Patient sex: M
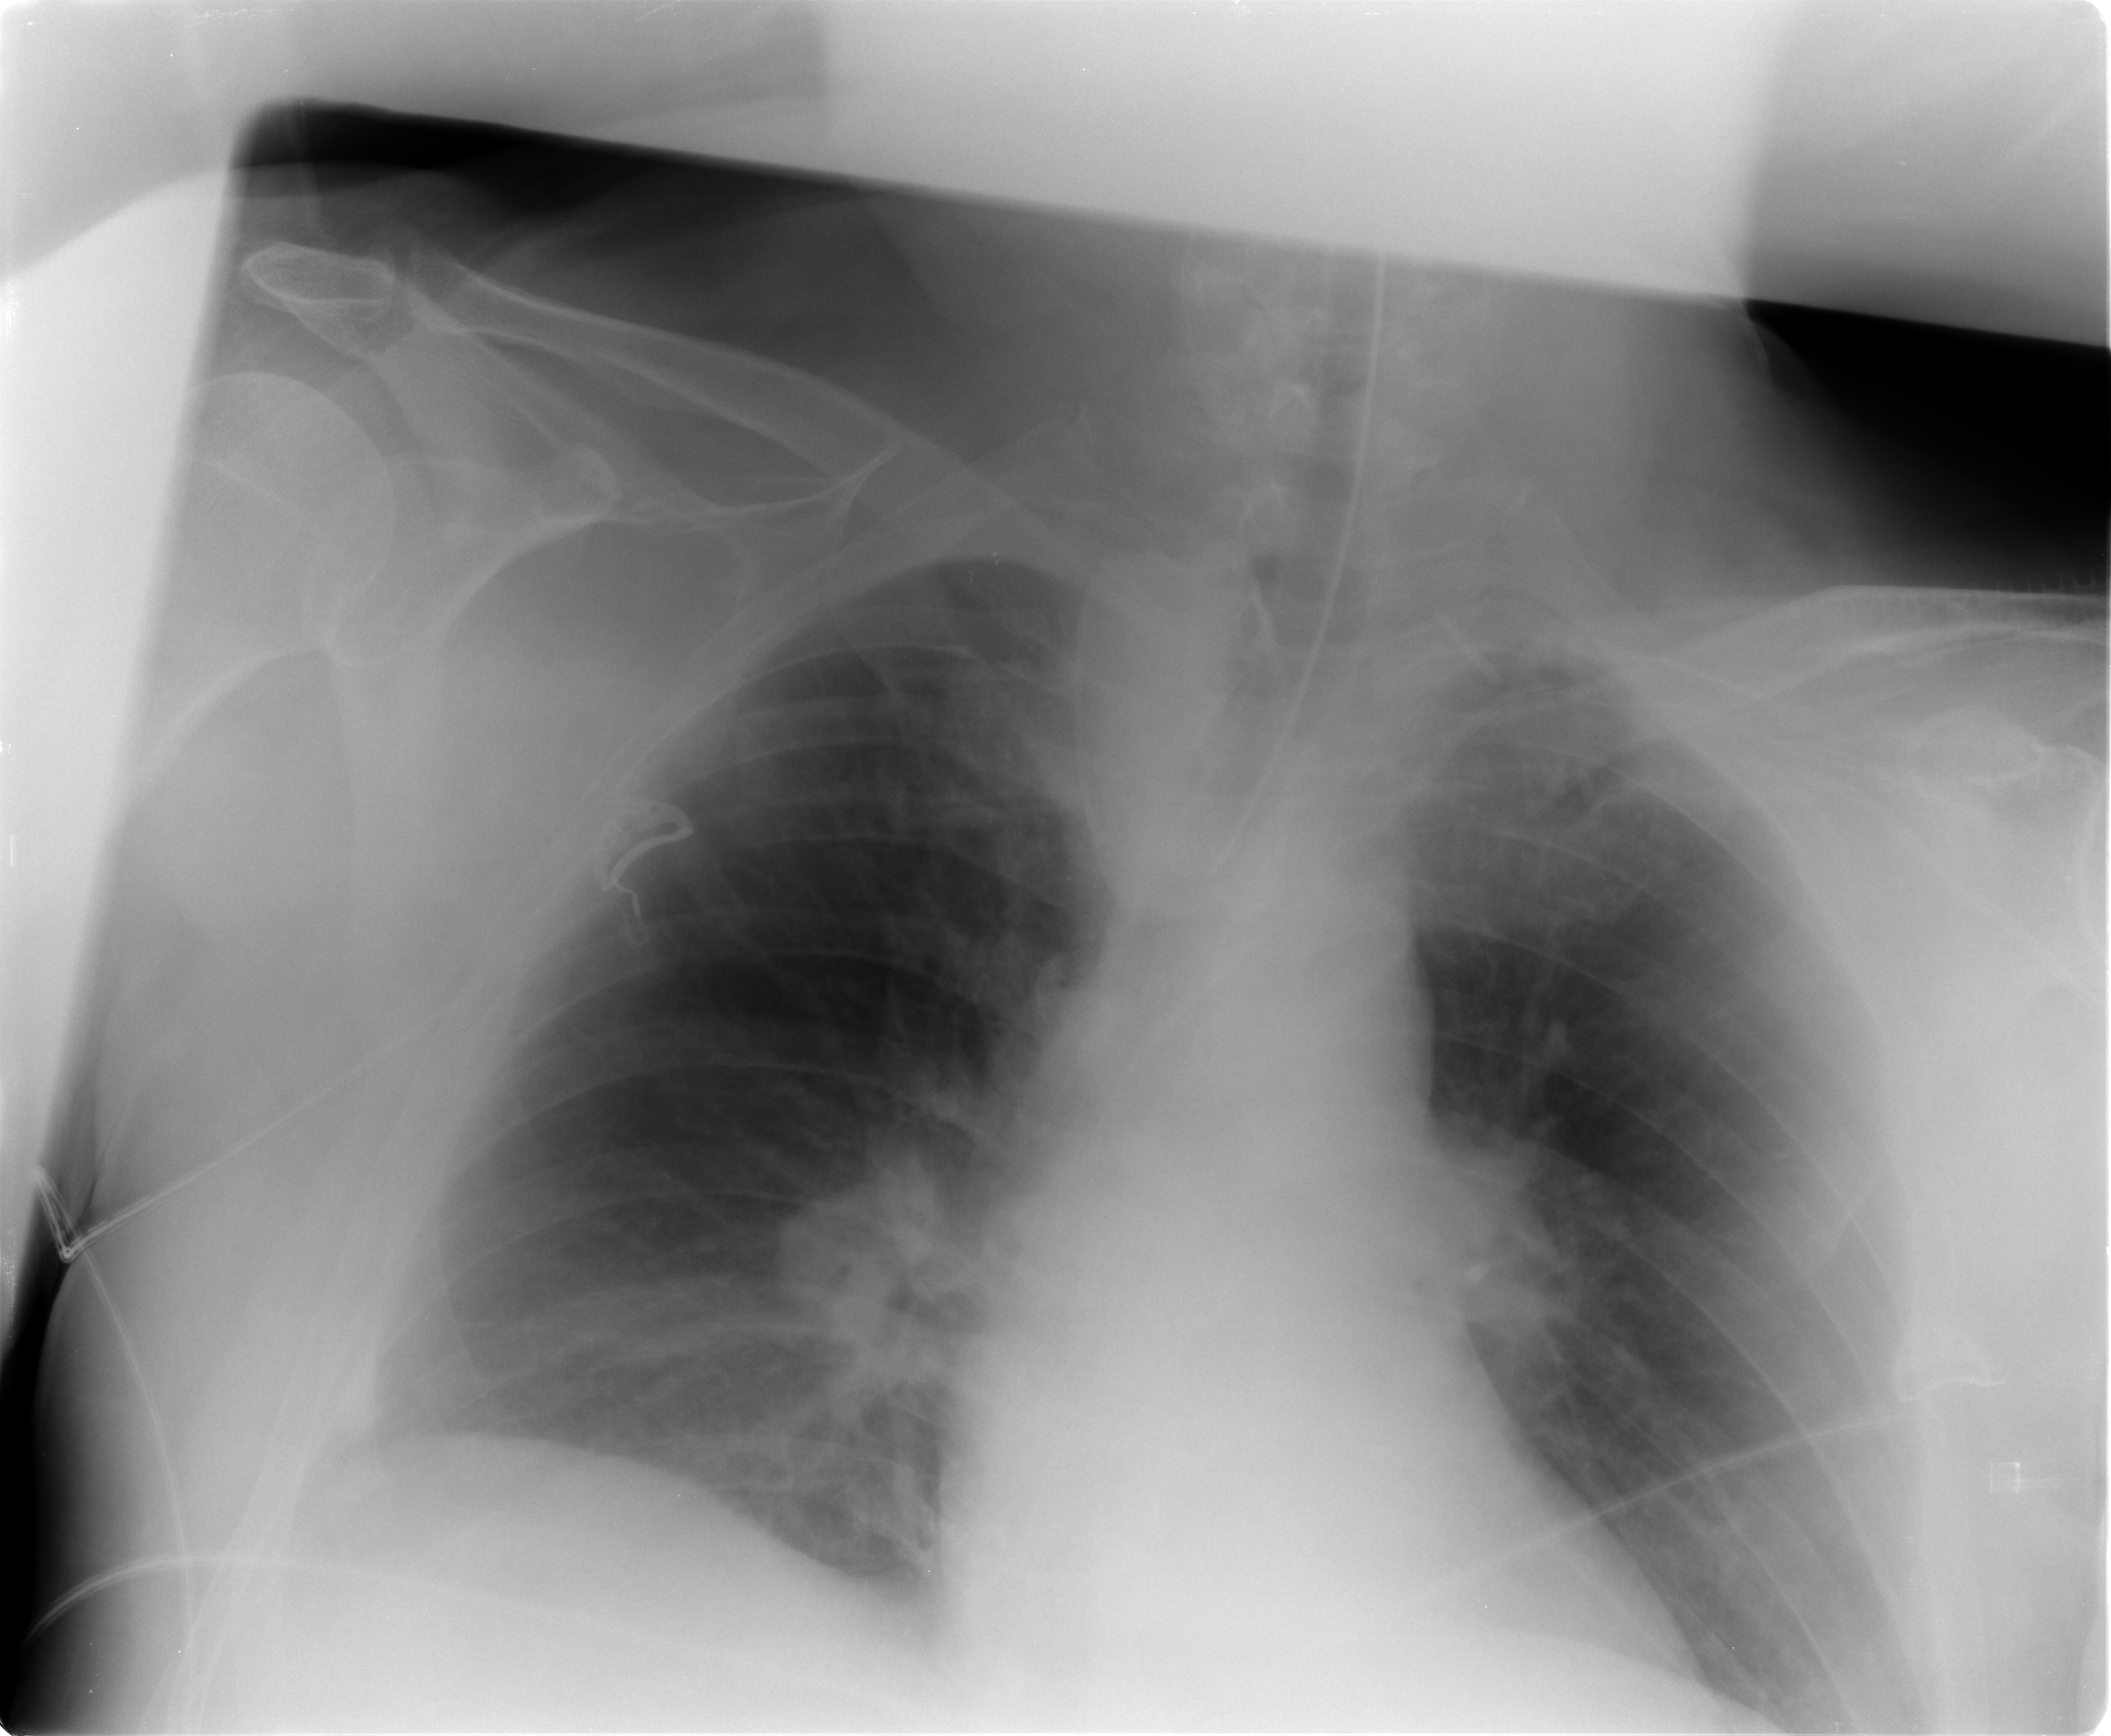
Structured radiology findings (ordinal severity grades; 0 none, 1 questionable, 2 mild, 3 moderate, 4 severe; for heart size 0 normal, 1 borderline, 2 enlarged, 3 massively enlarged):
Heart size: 0
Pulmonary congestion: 2
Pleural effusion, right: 0
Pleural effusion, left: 0
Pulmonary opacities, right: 0
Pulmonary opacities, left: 0
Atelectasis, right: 2
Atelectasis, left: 0